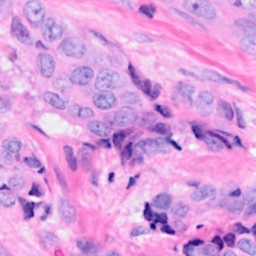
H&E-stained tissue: Breast